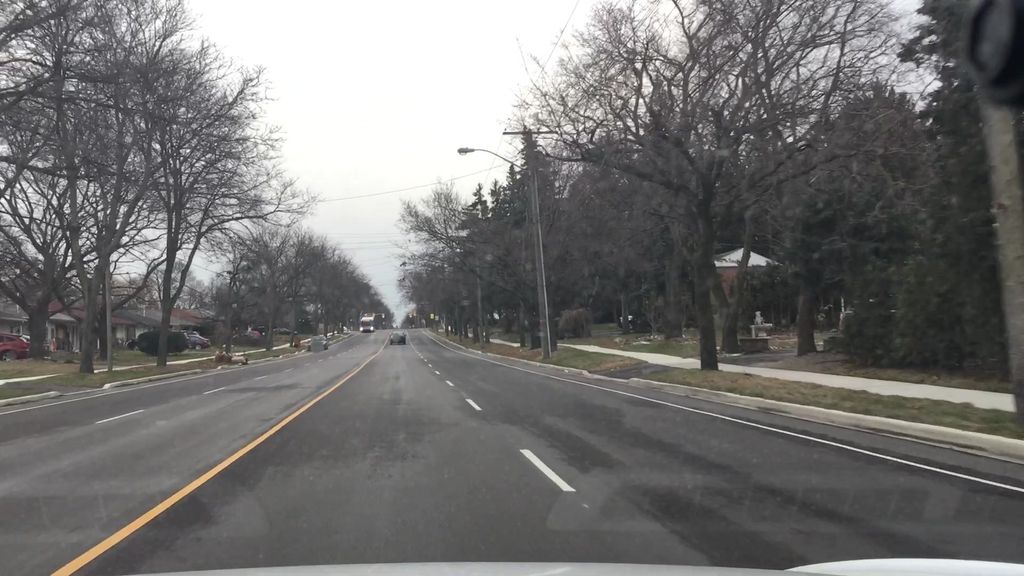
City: toronto